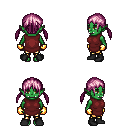
a pixel art fantasy rpg character, female body template, orc, green skin, maroon tunic, gold greaves, pink twin-tailed hairstyle, gold gloves, black shoes, four views (front, back, left, right), 2x2 character sprite sheet, small pixel art, hard edges, no anti-aliasing